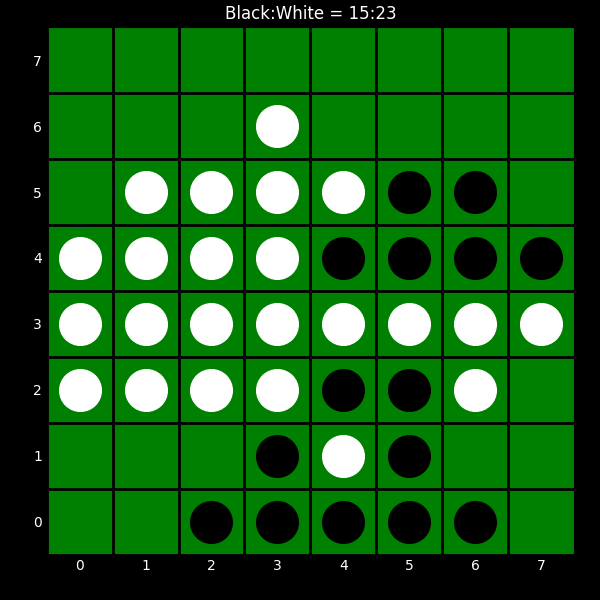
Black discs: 15
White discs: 23